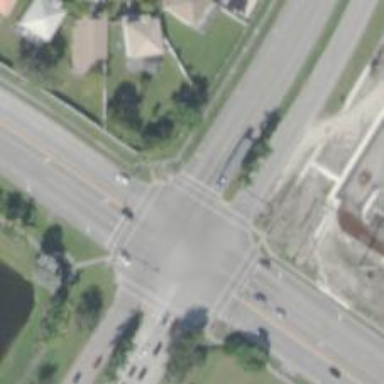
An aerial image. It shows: Uncontrolled road crossing.